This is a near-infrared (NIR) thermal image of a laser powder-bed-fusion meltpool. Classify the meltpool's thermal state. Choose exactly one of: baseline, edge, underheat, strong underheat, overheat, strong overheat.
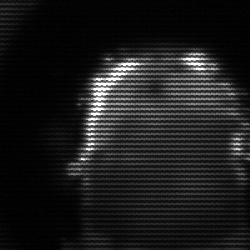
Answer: baseline